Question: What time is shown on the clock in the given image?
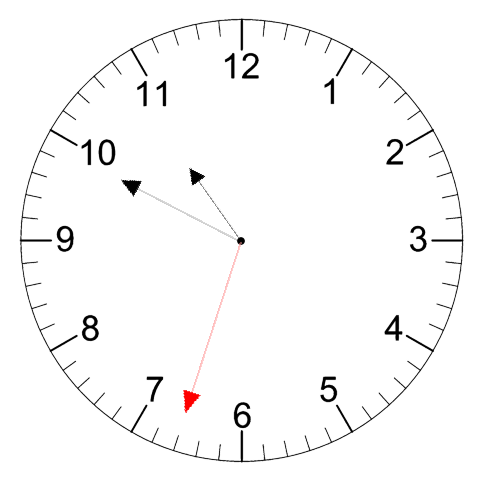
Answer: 10:49:33